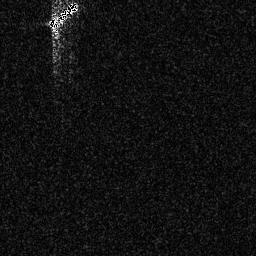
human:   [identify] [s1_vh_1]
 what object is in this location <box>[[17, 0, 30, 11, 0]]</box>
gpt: <ref>1 medium ship at the top left</ref>